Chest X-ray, AP view. Patient: 36 years old, sex M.
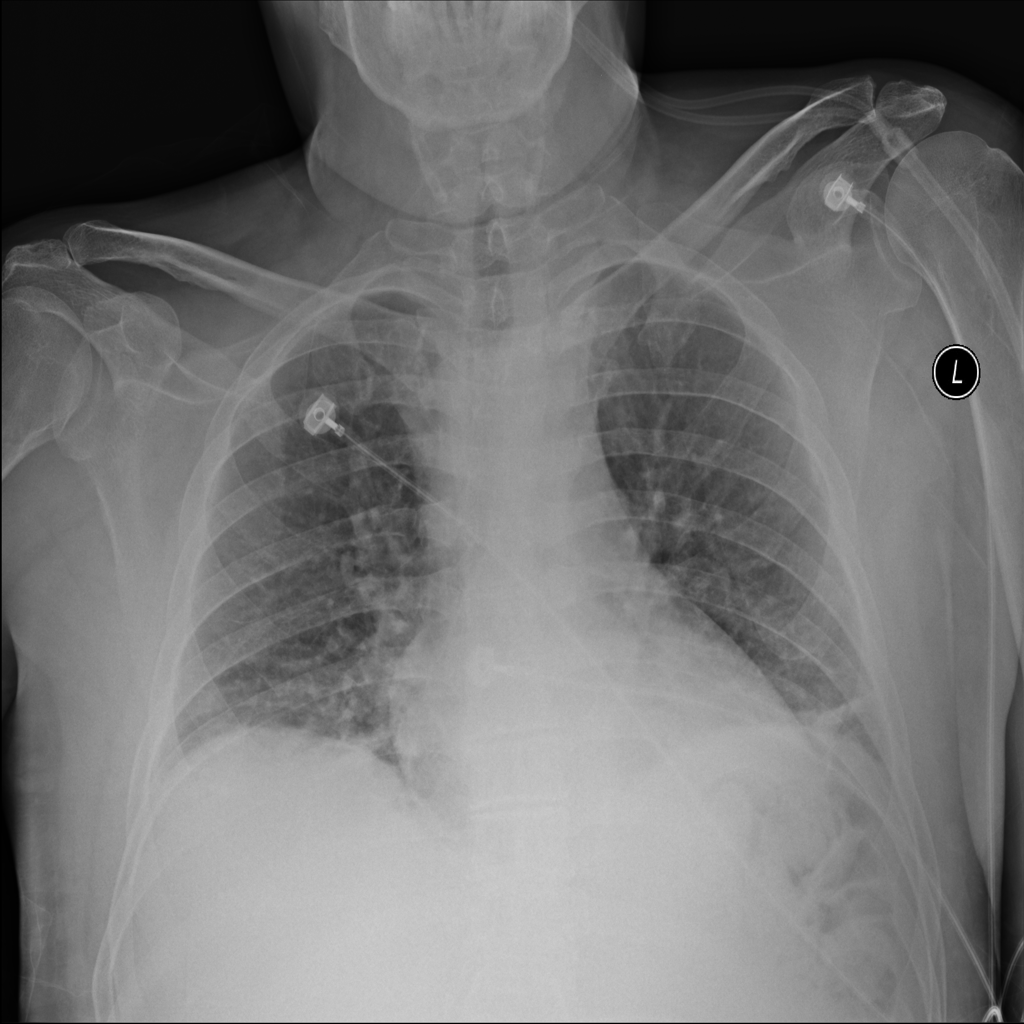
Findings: Pneumothorax